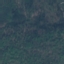
Land use / land cover: Forest